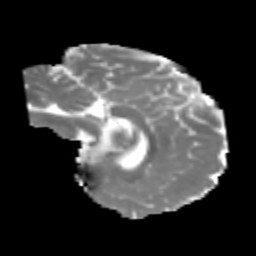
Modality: MD
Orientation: sagittal
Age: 23
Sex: male
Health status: healthy